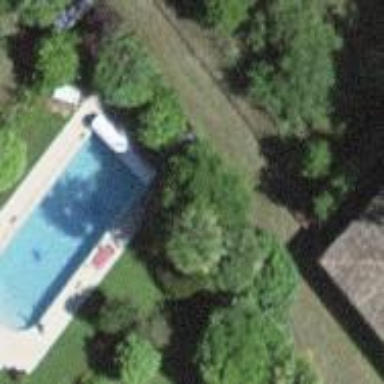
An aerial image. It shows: Swimming pool located in leisure land.